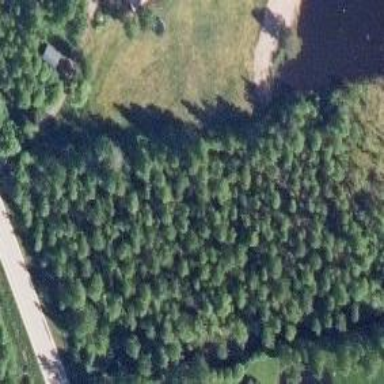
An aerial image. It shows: Forest area.